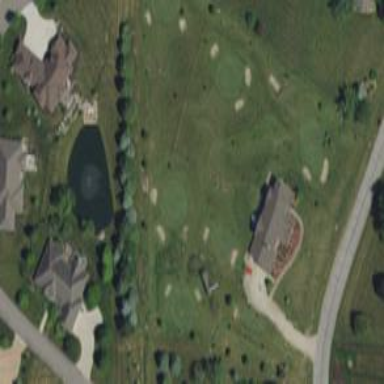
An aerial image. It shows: View of golf hole.